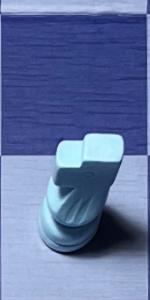
Label: Knight_White